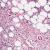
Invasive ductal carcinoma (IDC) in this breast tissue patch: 1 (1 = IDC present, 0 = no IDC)